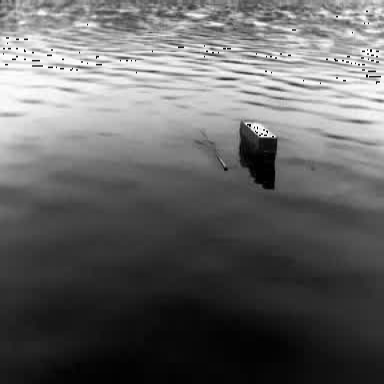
There is a fishing_boat in the infrared image.